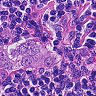
Metastatic tissue present: yes